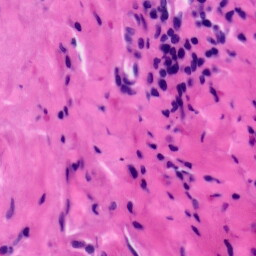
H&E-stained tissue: Tonsil